Platform: macOS
Application: Chrome
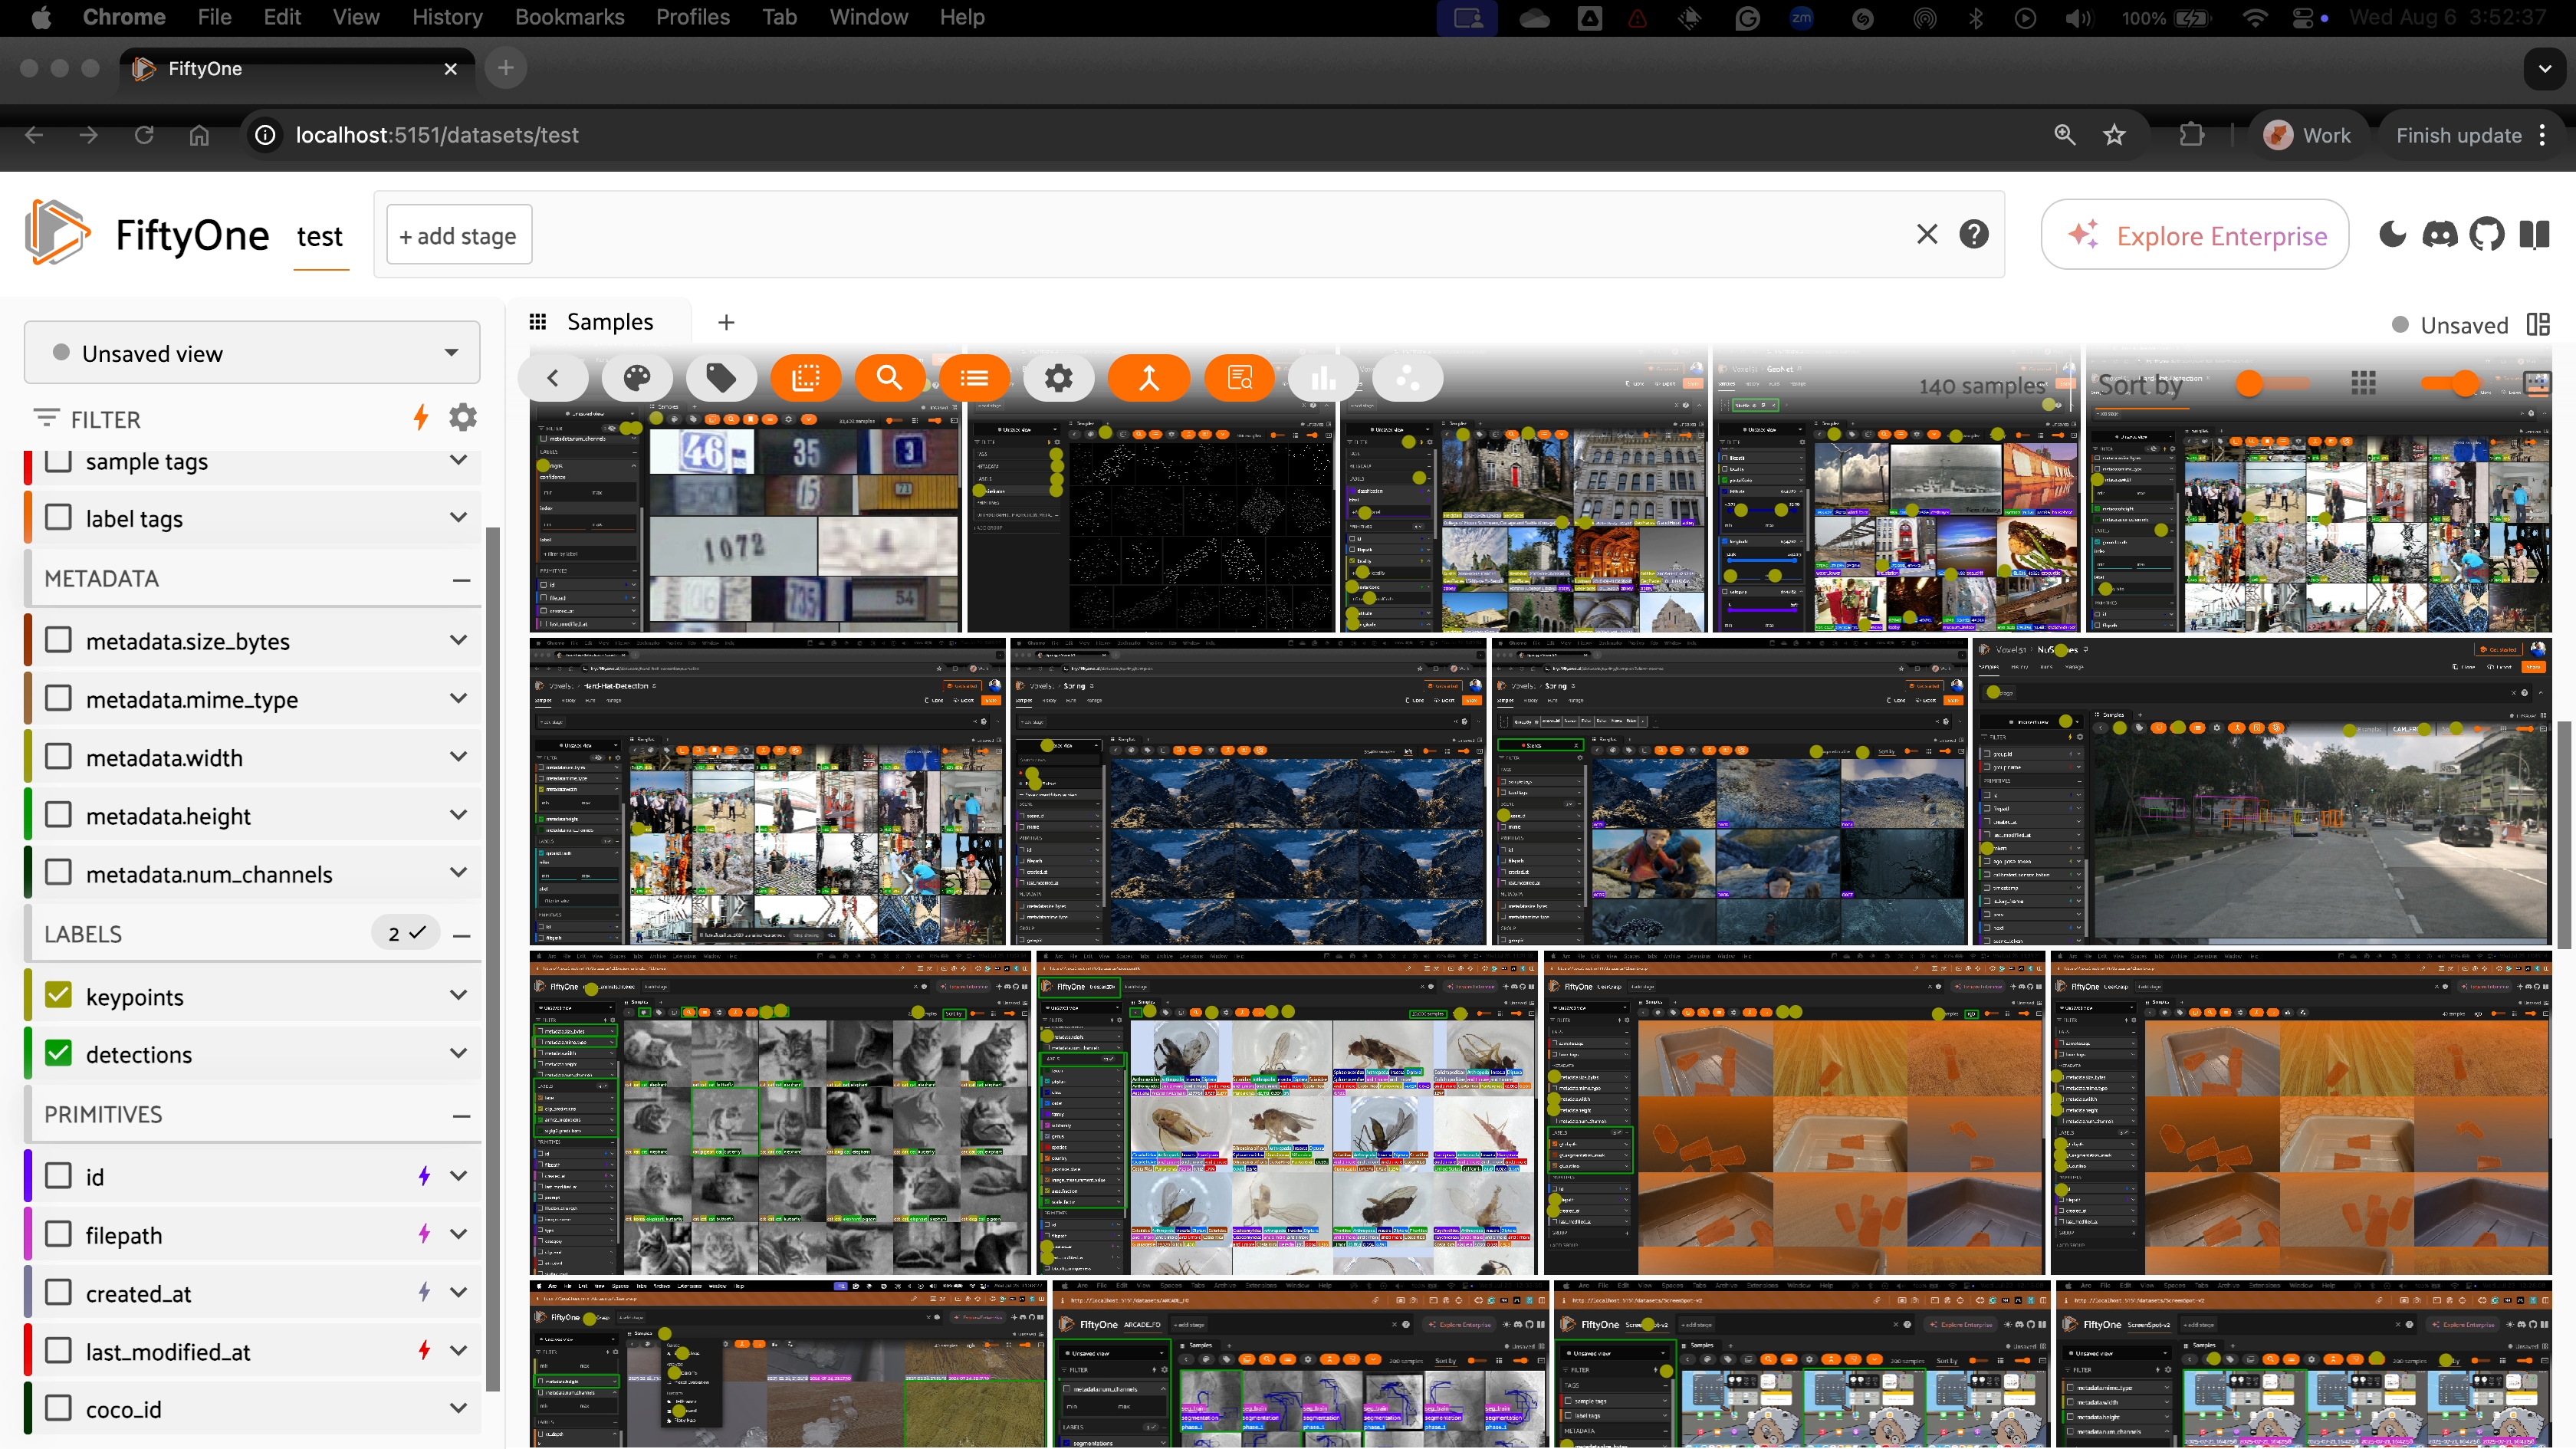
task_description: Open color settings menu
action_type: click
element_info: Icon
steps_since_start: 1